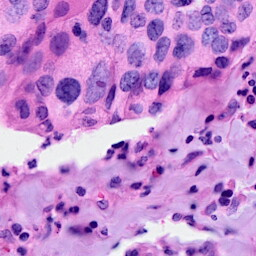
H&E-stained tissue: Breast